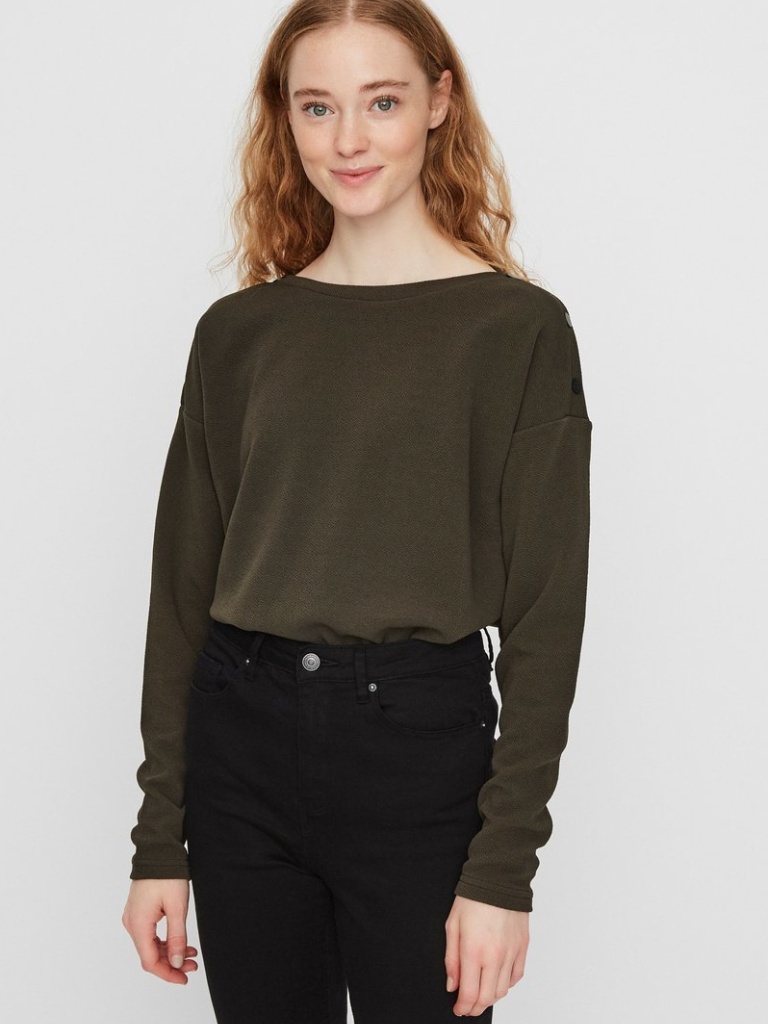
knit relaxed a long-sleeved with the sleeves down hip length Fully Tucked in crew sweater